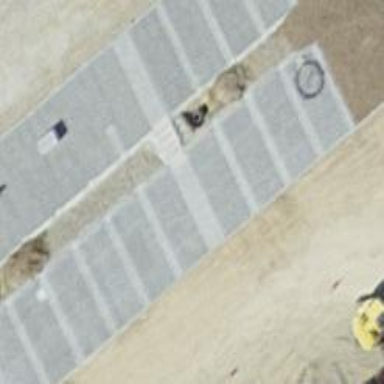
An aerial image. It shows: Paved steps.